Question: How can I make the below function faster, for larger datasets it takes too long to complete sapply?
Here is wwhat I am attempting in the below code:
- - -
Please suggest alternatives.
-

'''
c<-NULL
c$sub<-substr(rt404$secs.1.,6,7)
c$secs<-NA
c<-as.data.frame(c)
subfun<-function(i,data){
if (nchar(as.character(data[i,8]))==7) c[i,2]<-substr(data[i,8],6,6)
else c[i,2]<-substr(data[i,8],6,7)
}
c$seconds<-sapply(1:(length(c[,1])),subfun,data=rt502)
'''
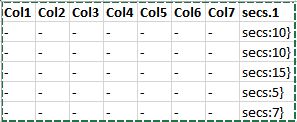
Answer: '''
c$secs <- ifelse(nchar(as.character(rt502[,8]))==7,
substr(rt502[,8],6,6),
substr(rt502[,8],6,7))
'''
Is this what you are looking for?